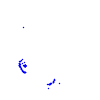
Particle: proton